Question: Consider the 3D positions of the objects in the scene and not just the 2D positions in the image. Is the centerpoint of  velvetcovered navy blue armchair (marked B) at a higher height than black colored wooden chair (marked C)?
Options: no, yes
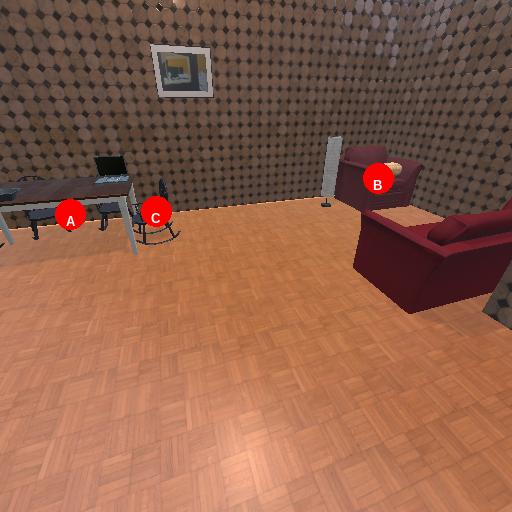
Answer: no